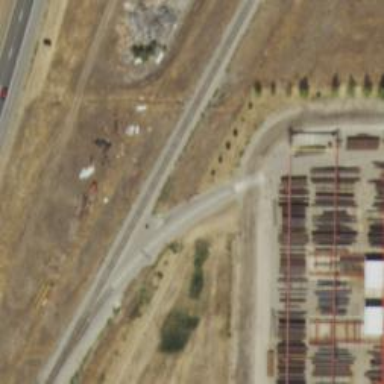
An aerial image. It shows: Railway spur service.